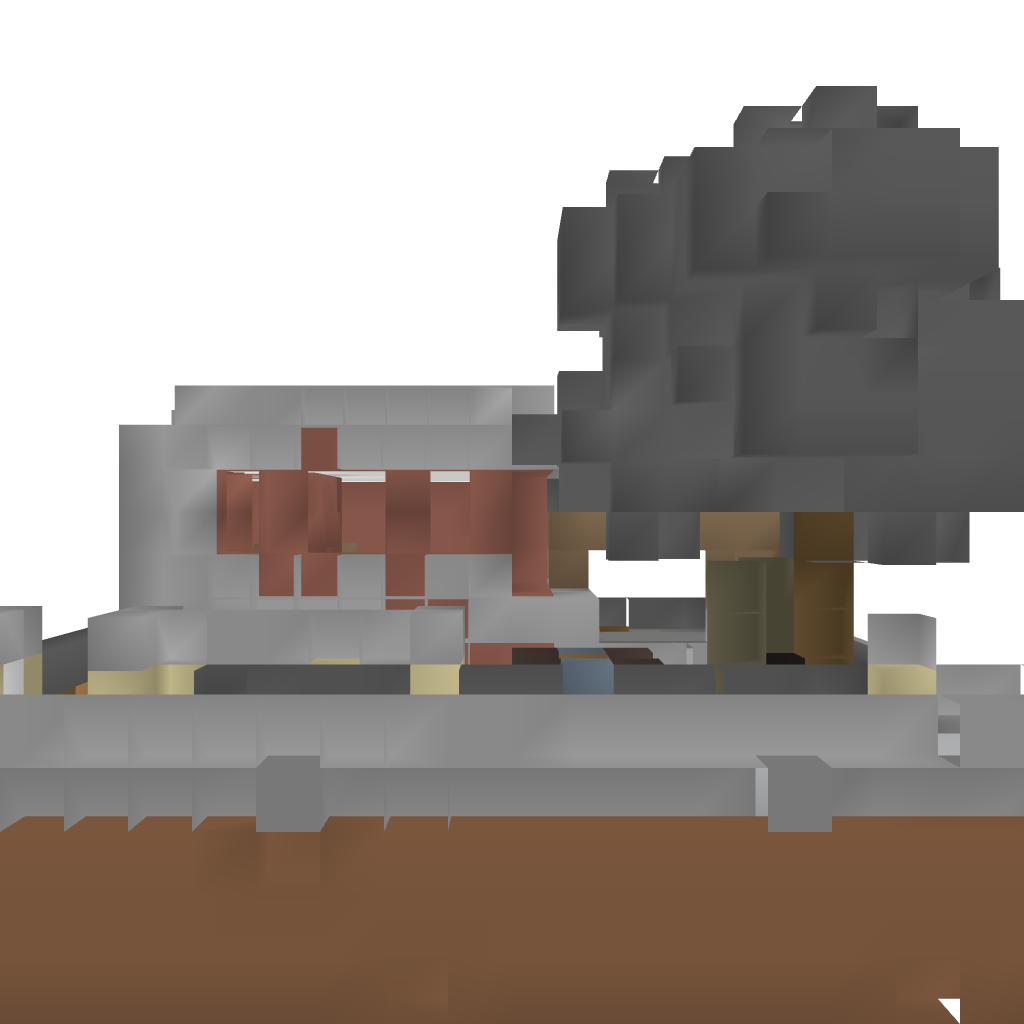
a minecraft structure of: Modern Holiday Mansion